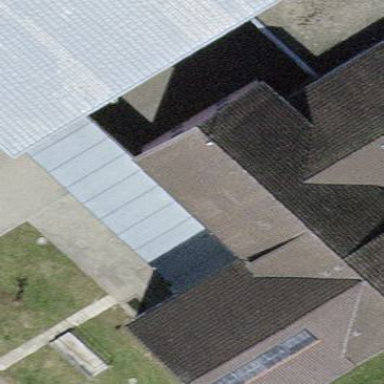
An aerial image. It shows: Flat roof of building in light gray color.